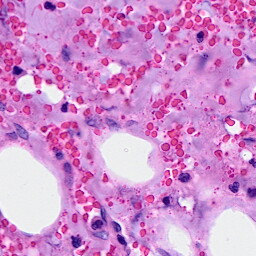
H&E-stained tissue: Breast